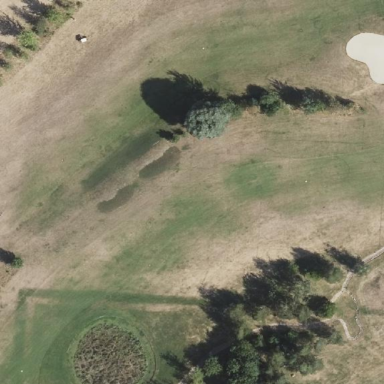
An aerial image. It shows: Golf fairway in the image.